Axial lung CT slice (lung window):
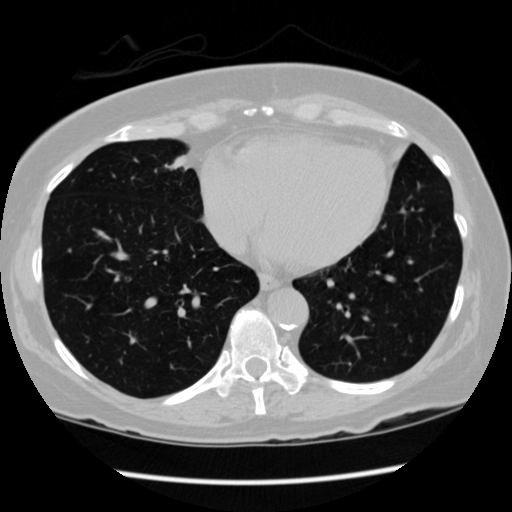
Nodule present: no